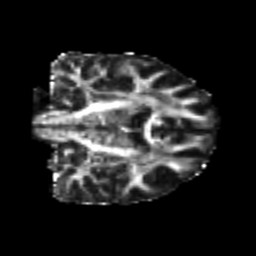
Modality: FA
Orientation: coronal
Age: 23
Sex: male
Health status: healthy
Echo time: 0.074 s